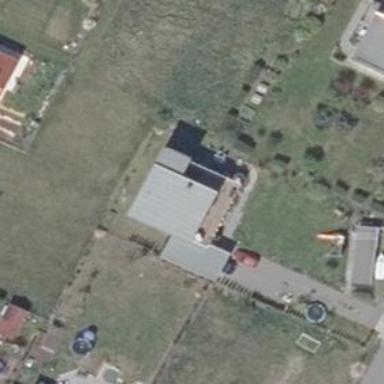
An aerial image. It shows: Detached building.